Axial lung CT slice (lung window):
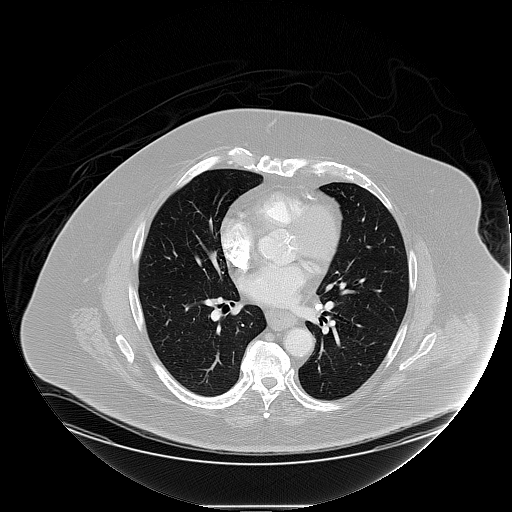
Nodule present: no